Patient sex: M
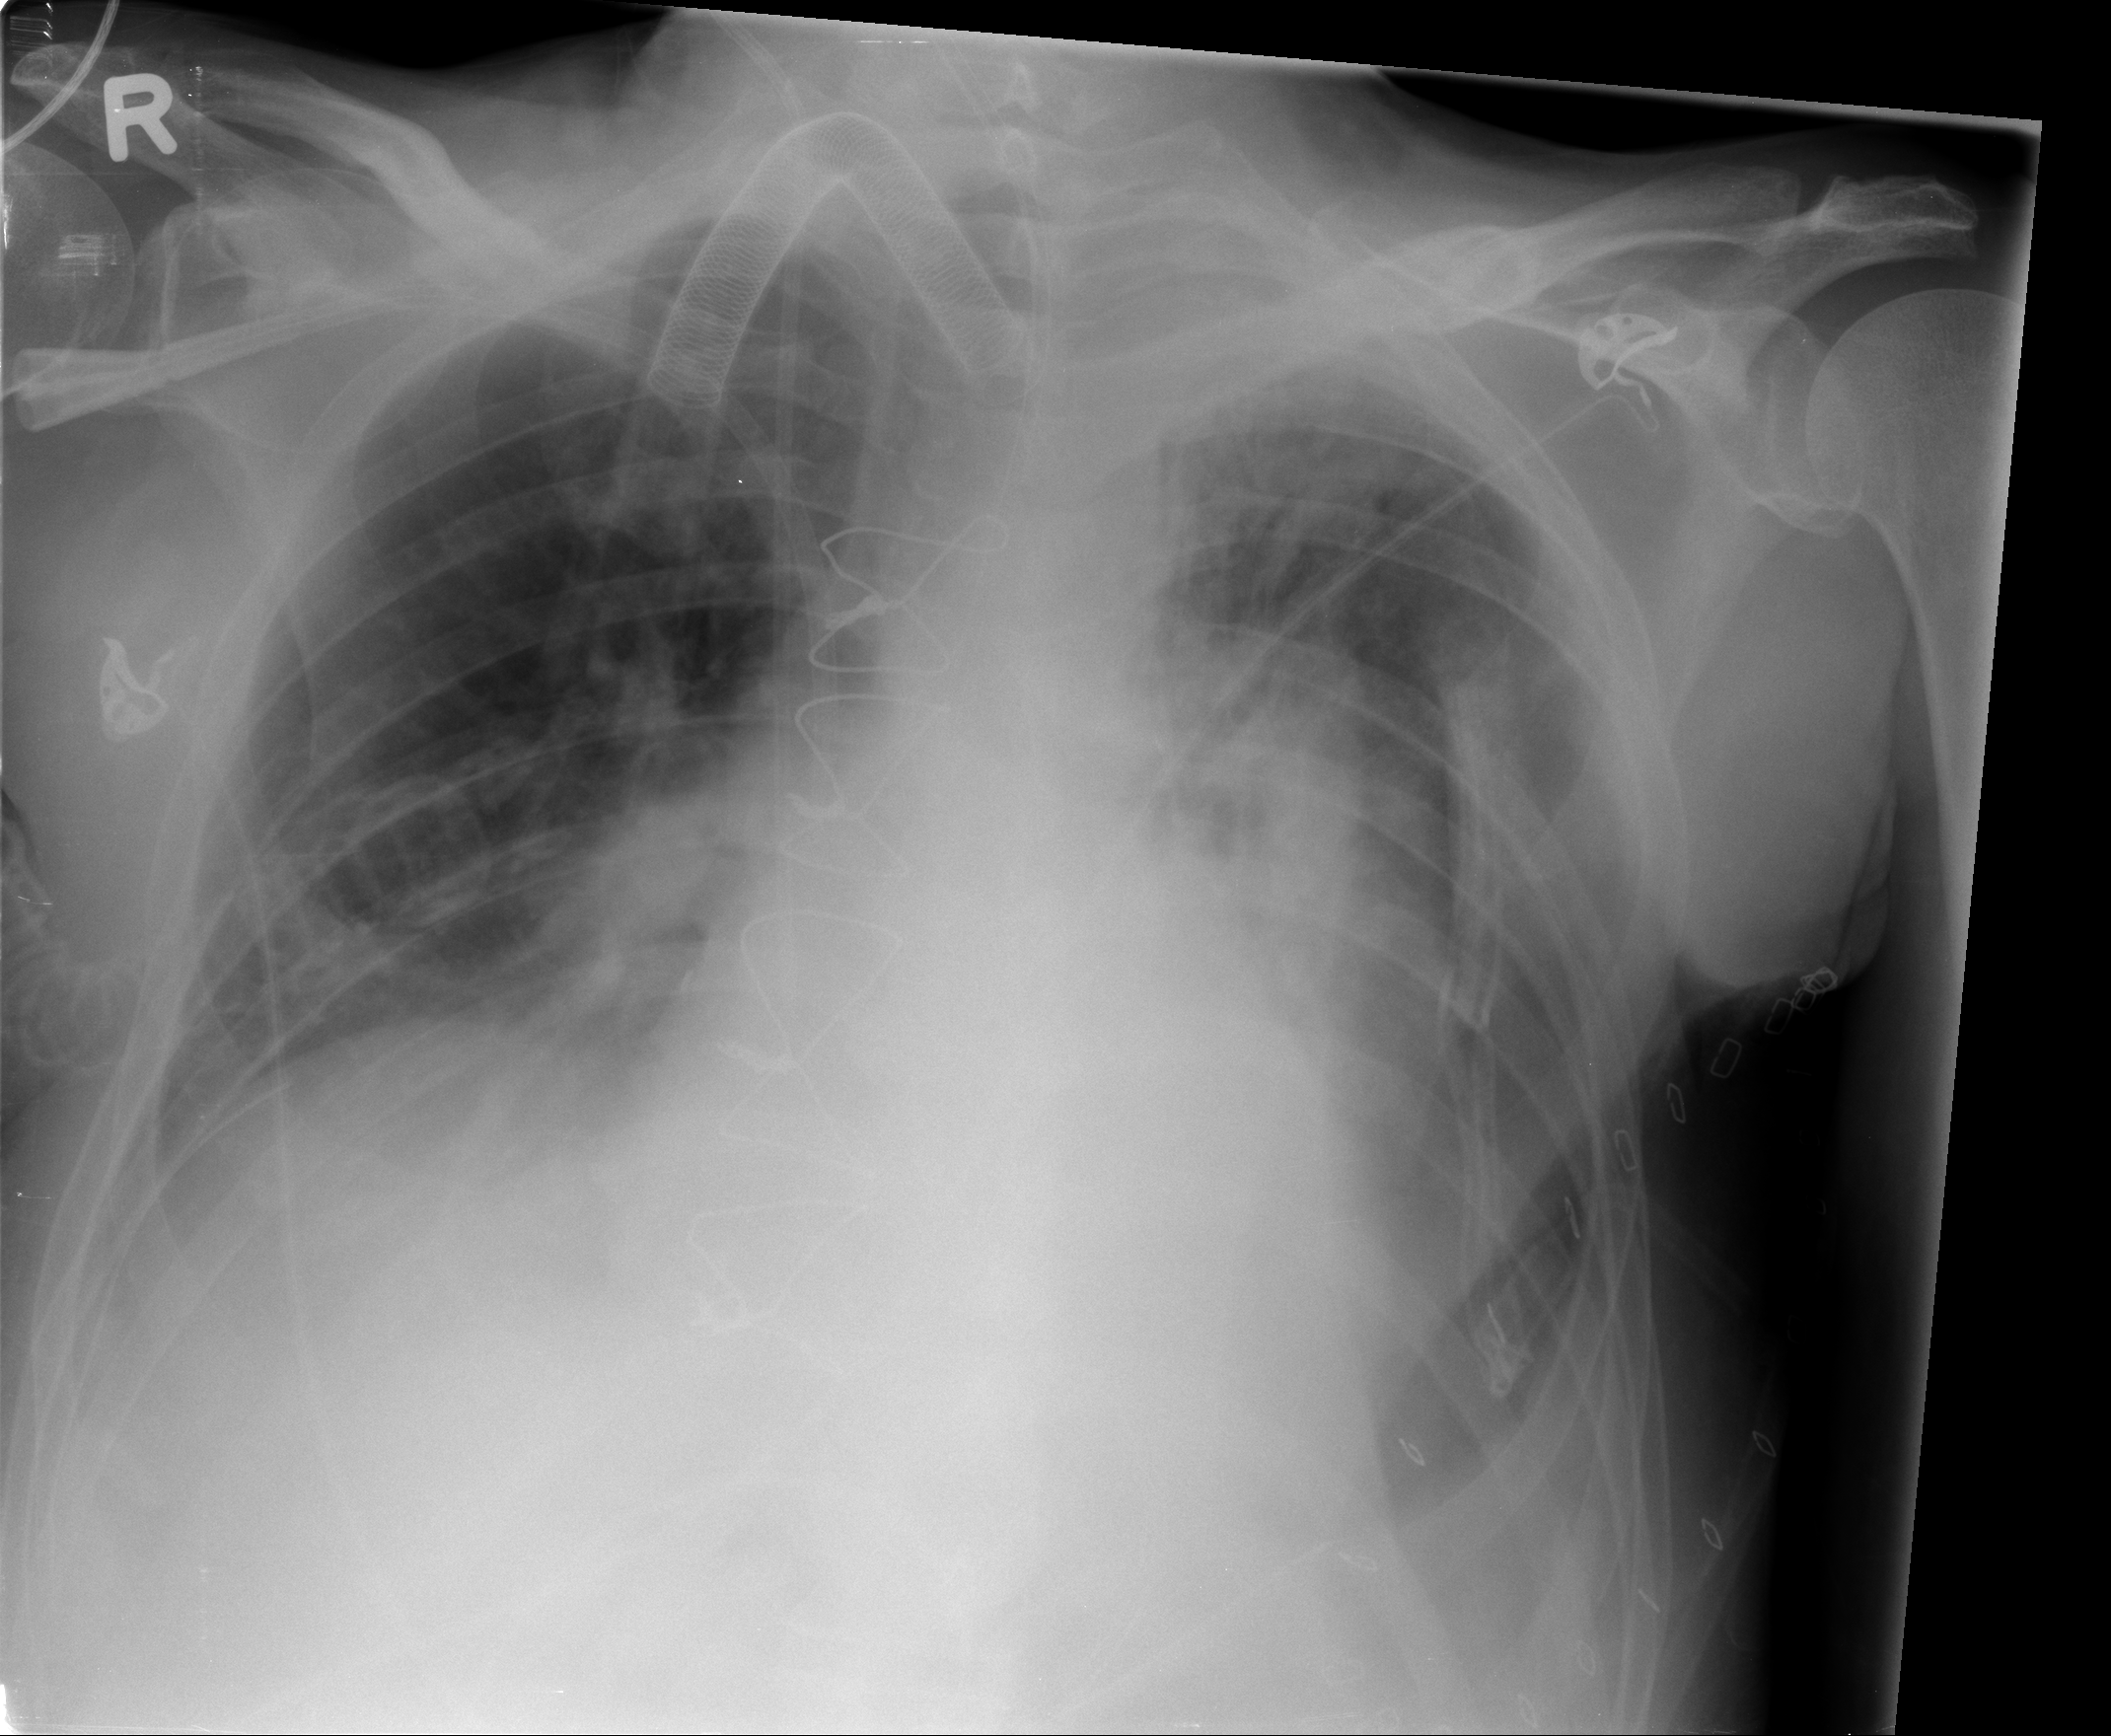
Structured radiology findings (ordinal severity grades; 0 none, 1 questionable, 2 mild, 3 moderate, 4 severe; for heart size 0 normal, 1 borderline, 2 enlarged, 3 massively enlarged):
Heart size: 0
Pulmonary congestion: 2
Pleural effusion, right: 0
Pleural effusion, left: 0
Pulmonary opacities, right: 0
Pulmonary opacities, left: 2
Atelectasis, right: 2
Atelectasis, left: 2